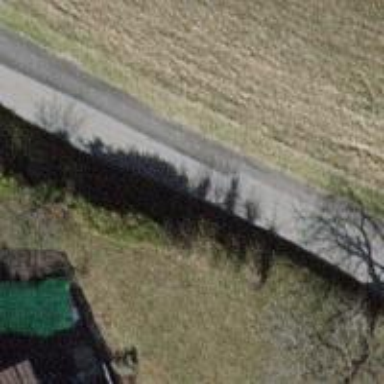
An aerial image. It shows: Unclassified road.